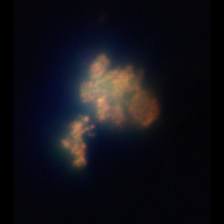
Taxon: Unknown_detritus
Group: Unknown